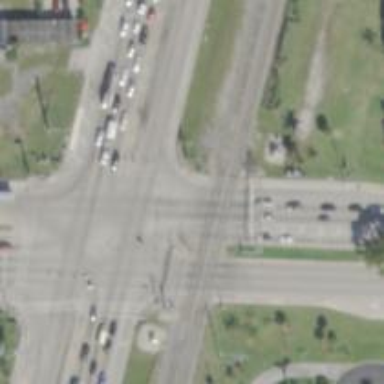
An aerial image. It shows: Crossing for the railway.